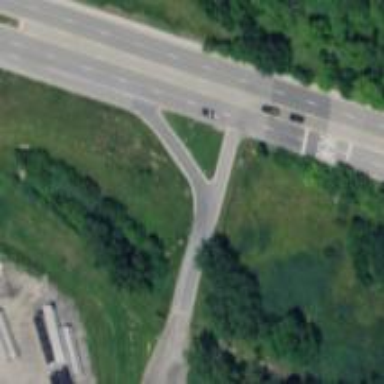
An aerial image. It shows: Asphalt road with primary link designation.